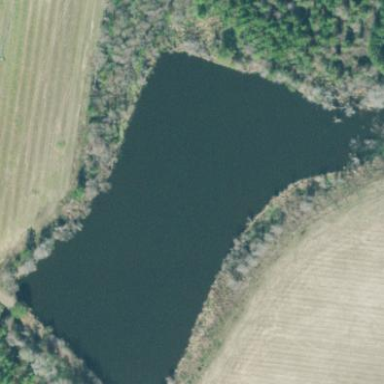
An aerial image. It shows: Reservoir of water.